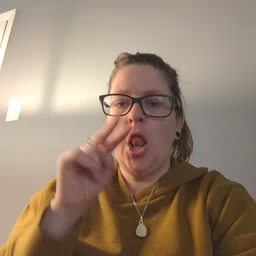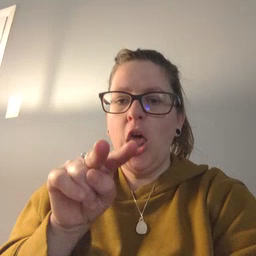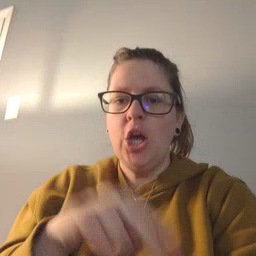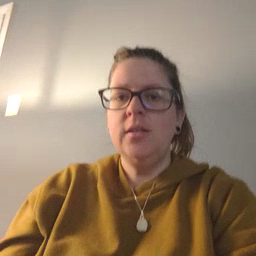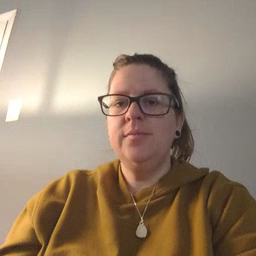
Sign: look